Question: Given the following four-coloring problem graph, where part of the region has been pre-colored, how many coloring combinations are there for the remaining region?
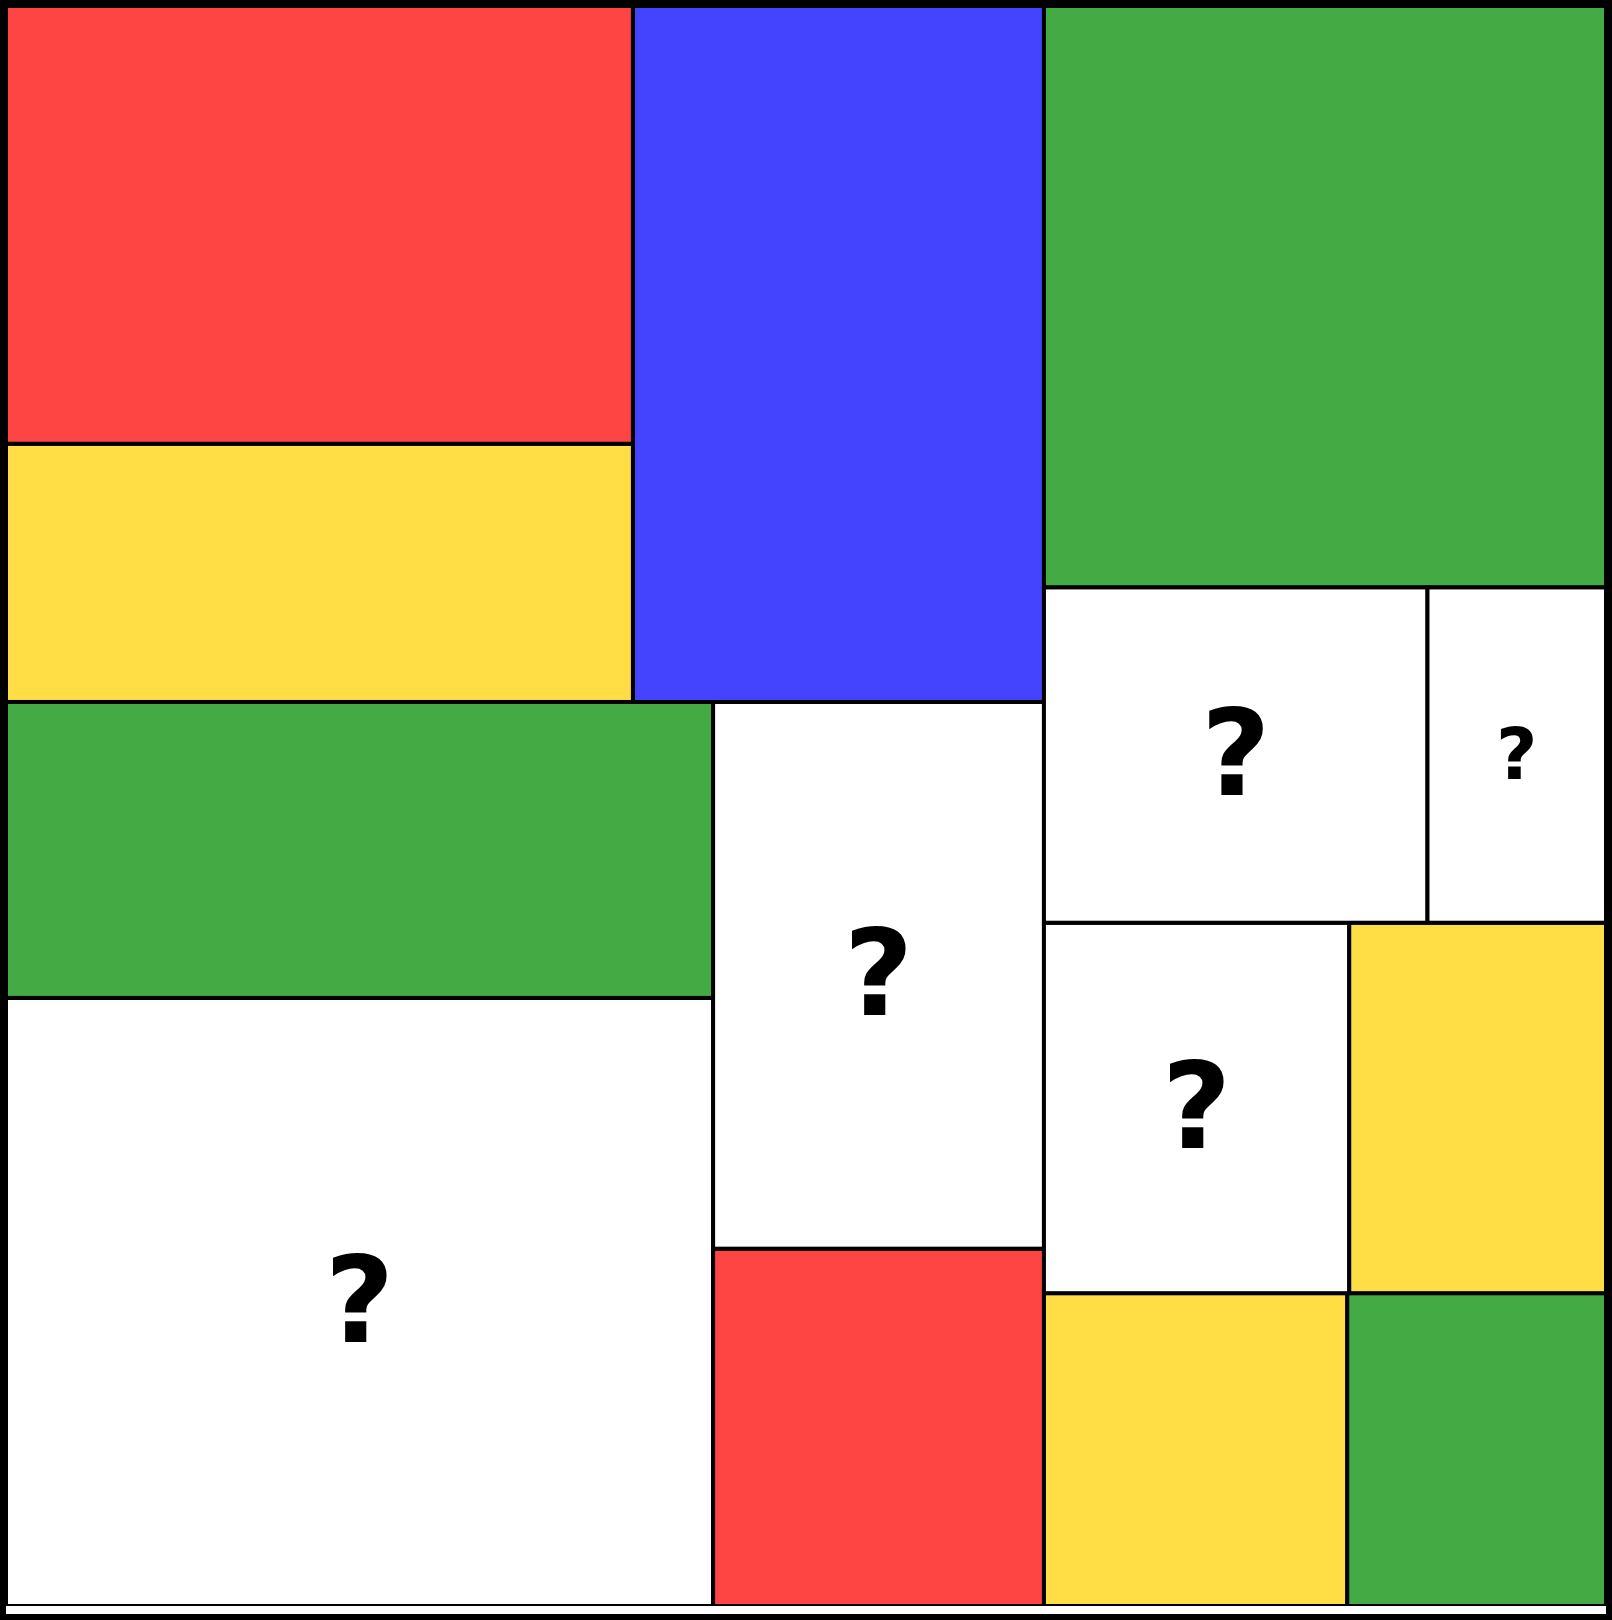
Answer: 1